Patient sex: M
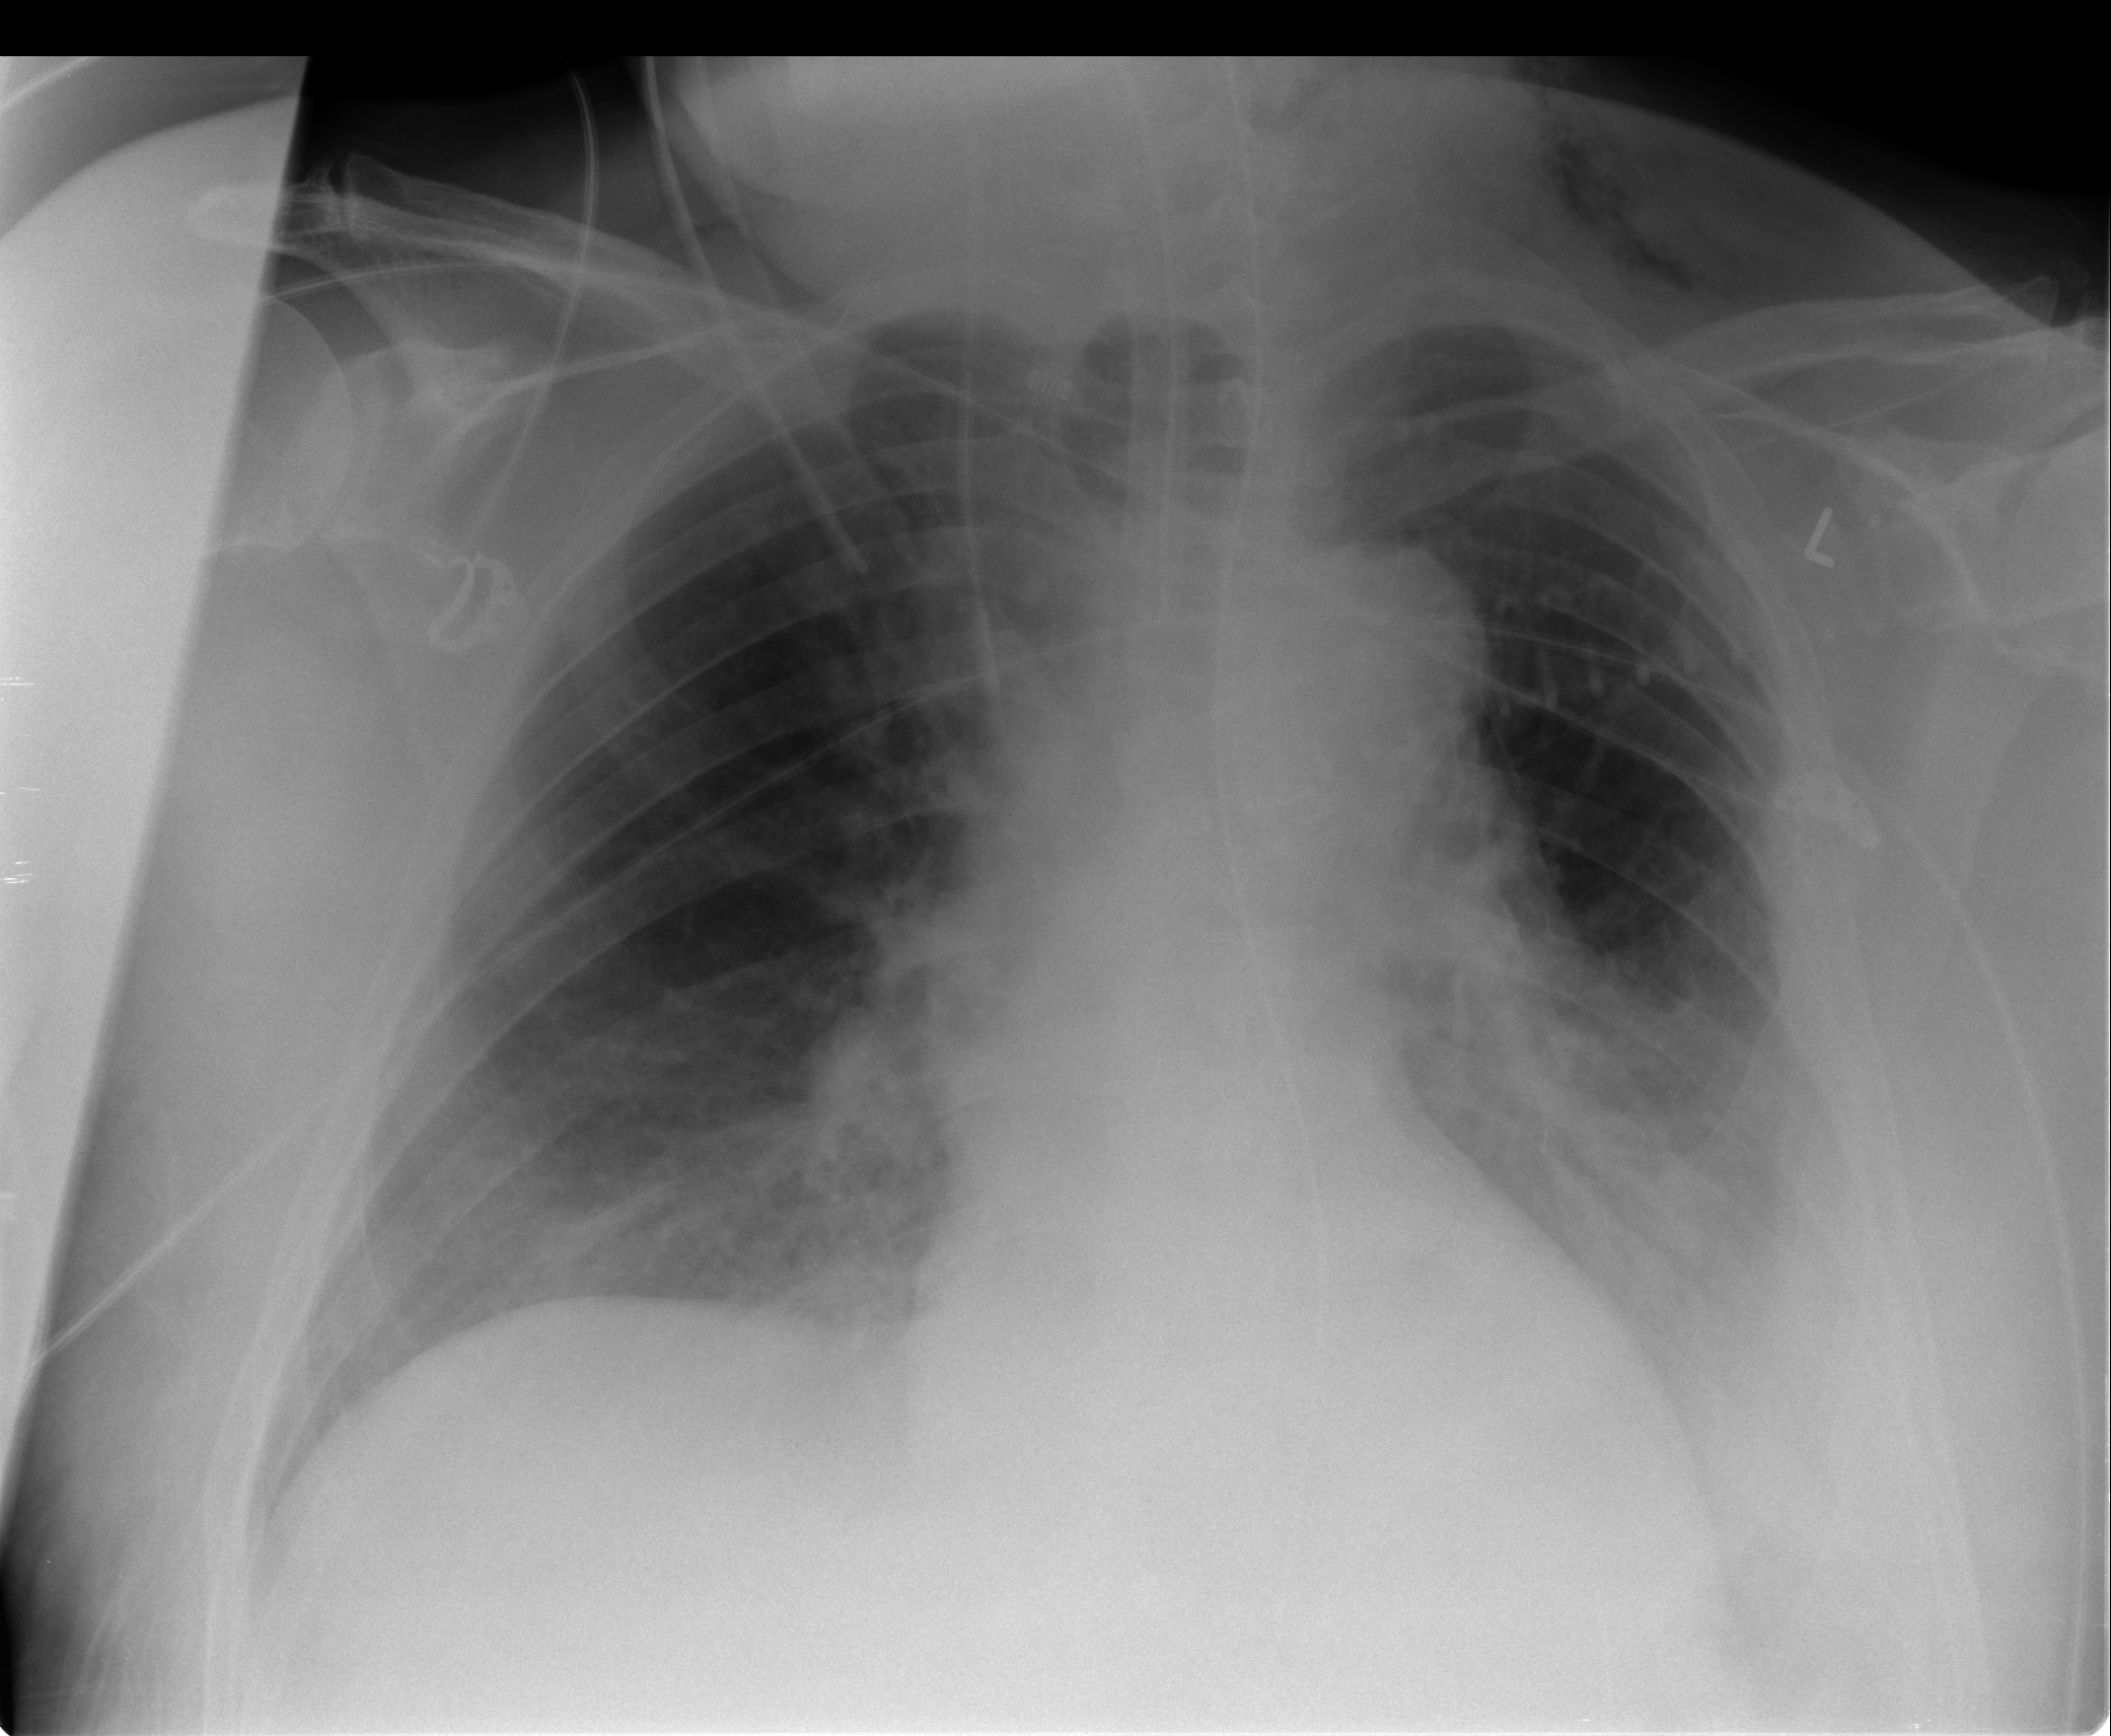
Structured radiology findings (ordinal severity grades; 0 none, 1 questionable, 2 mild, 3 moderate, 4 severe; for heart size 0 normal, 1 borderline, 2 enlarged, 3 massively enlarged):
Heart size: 0
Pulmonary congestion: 2
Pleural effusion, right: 0
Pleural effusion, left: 2
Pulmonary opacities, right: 1
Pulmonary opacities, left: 1
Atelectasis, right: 2
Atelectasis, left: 2